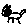
Label: cat